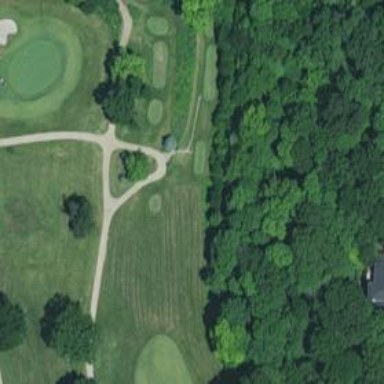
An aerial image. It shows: Service road used as golf cart path.